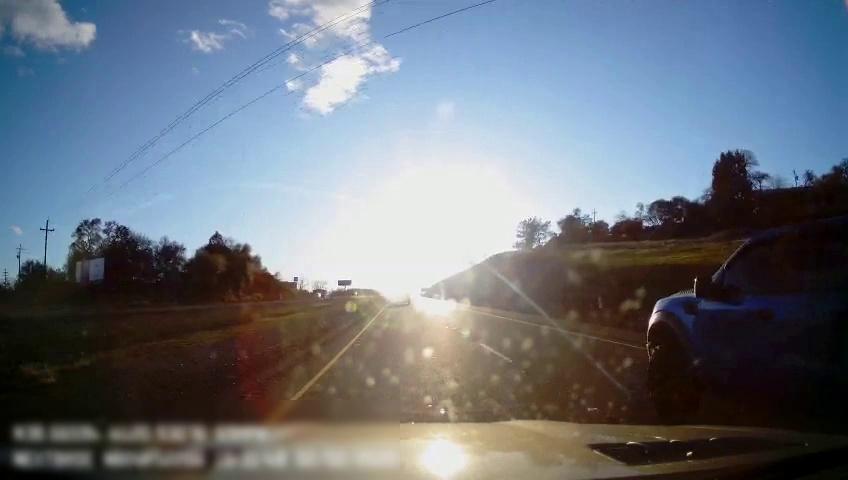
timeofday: Day
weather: Sunny
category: Drivable Space
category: Drivable Space
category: Vehicles | Truck
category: Vehicles | SUV
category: Lanes | Current Lane
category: Lanes | Current Lane
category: Lanes | Alternate Lane